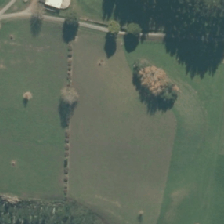
Land cover: shortrotation_cropland